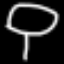
Label: mushroom